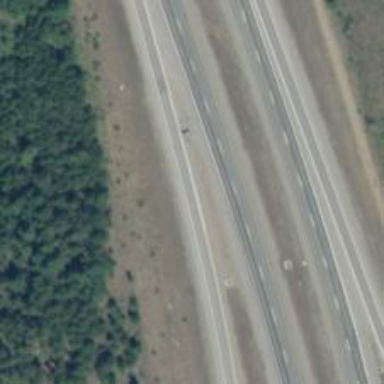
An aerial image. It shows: Trunk link highway.